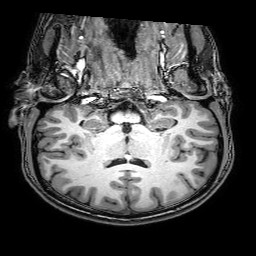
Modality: T1w
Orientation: sagittal
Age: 23
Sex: male
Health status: healthy